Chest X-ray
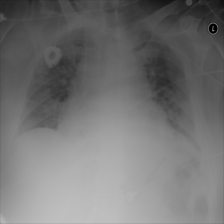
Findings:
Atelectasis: negative
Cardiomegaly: negative
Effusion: negative
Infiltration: positive
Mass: negative
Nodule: negative
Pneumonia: negative
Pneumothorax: negative
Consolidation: negative
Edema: negative
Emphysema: negative
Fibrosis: negative
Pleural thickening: negative
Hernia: negative